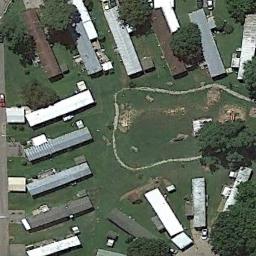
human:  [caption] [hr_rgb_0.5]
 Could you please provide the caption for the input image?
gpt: Many buildings are in the mobile home park .

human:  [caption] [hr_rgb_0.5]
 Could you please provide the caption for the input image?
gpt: Here is a road with mobile homes on both sides .

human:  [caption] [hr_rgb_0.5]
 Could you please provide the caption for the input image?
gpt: The mobile home park is on the grass next to some trees .

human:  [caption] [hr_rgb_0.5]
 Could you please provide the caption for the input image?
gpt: The mobile home park has some mobile homes of different colors on the grass .

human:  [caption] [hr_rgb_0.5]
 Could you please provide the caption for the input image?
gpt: There are some buildings on a green meadow in the mobile home park .